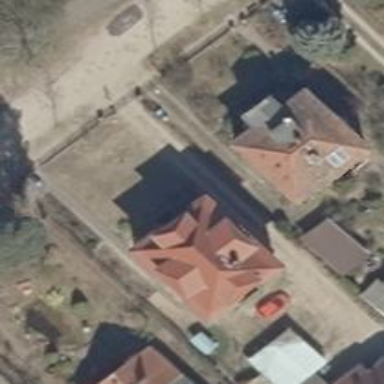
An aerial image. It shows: Hipped roof on residential building.